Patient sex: F
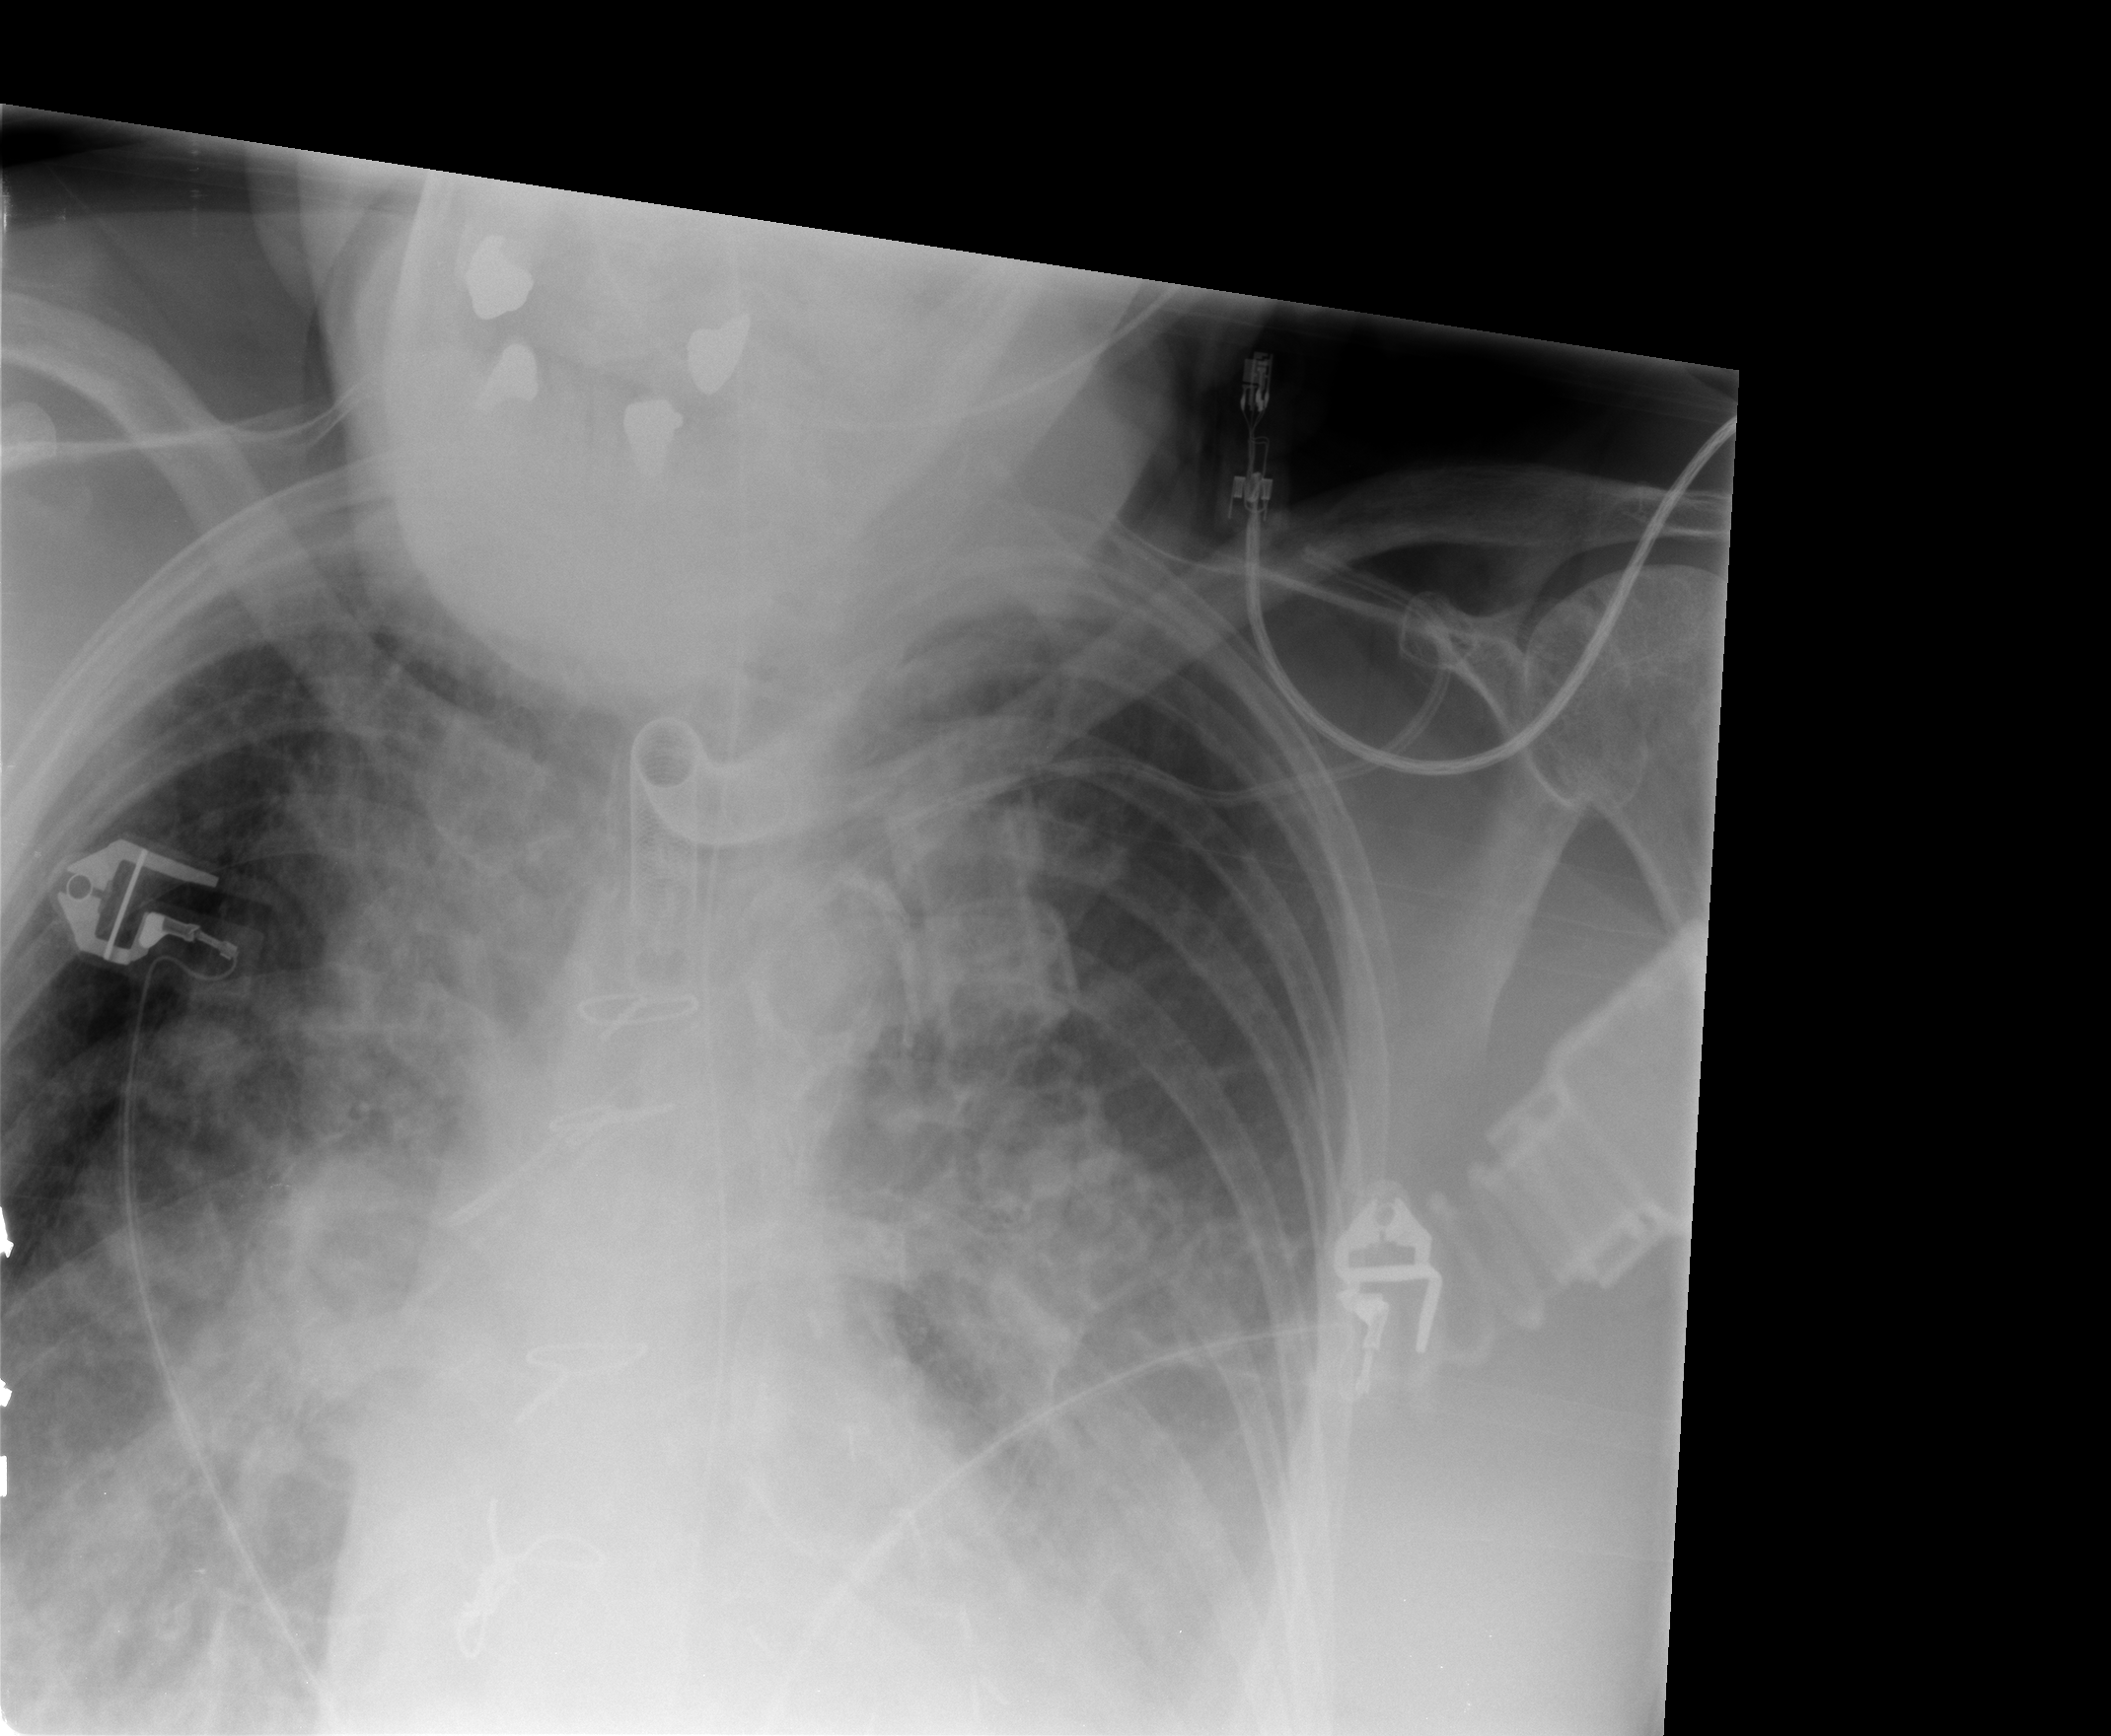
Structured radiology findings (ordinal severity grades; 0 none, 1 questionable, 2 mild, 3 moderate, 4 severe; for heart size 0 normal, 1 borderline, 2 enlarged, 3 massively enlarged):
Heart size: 0
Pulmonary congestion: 2
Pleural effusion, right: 2
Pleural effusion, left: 2
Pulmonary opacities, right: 2
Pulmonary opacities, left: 0
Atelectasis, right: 2
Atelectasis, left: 2